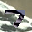
Label: 7